Interaction volume radius: 10 \u00c5
Interaction volume height: 10 \u00c5
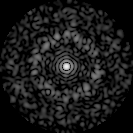
Disorder parameter: 0.8864